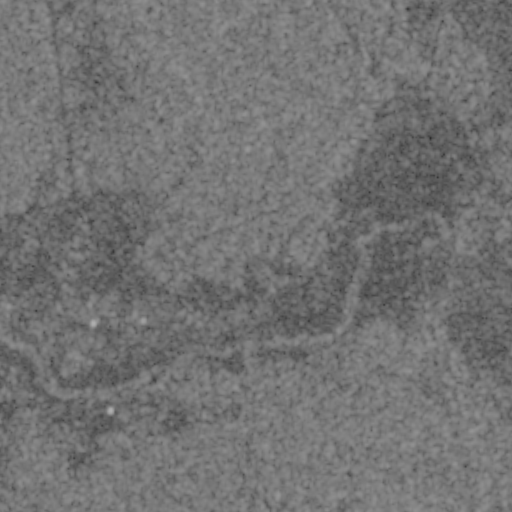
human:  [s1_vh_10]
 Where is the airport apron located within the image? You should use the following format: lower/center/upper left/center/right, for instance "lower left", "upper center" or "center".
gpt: The airport apron is located in the upper left of the image.
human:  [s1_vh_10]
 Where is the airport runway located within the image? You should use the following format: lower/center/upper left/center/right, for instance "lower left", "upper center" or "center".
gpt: The airport runway is located in the upper left of the image.
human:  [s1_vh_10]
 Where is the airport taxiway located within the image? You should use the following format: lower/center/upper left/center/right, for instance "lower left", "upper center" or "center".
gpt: The airport taxiway is located in the upper left of the image.
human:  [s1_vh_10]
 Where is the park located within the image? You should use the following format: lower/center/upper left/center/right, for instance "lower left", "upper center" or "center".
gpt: The park is located in the center left of the image.
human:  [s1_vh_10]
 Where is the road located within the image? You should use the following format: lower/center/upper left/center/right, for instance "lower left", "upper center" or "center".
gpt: There is no road in the image.

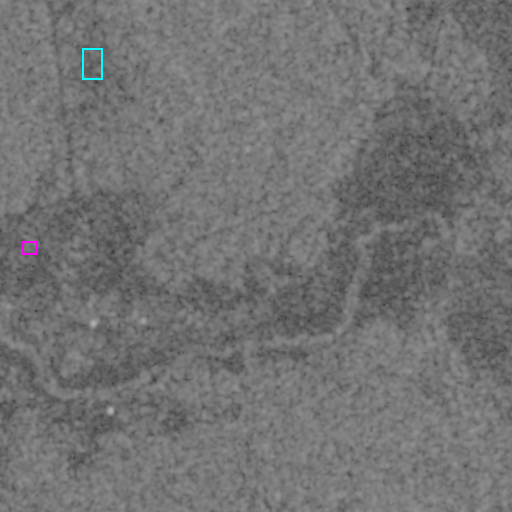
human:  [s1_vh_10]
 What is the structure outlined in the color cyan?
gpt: The structure outlined in cyan is an airport apron.
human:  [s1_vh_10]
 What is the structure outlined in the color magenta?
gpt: The structure outlined in magenta is a park.
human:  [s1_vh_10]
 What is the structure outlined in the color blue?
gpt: There is no blue outline.